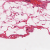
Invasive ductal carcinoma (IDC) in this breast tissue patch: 0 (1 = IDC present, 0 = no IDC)